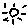
Label: sun